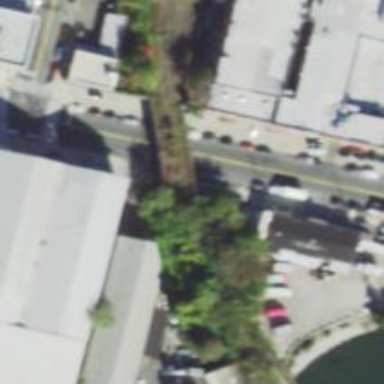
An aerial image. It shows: Disused railway yard. It features bridge.